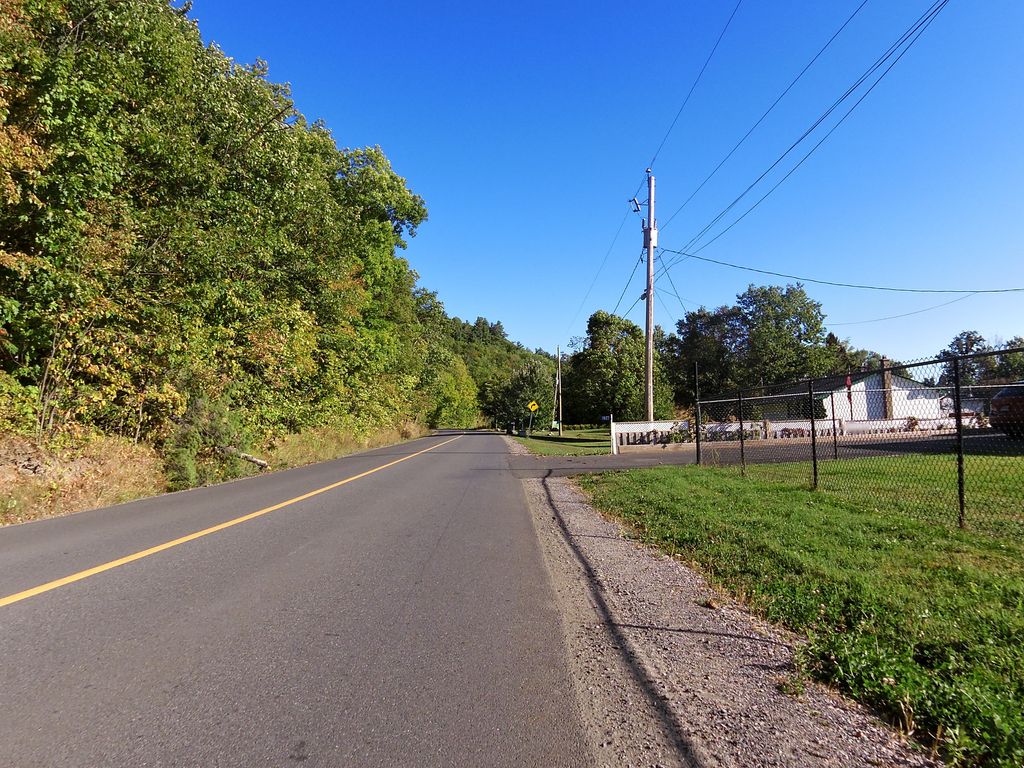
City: ottawa-gatineau